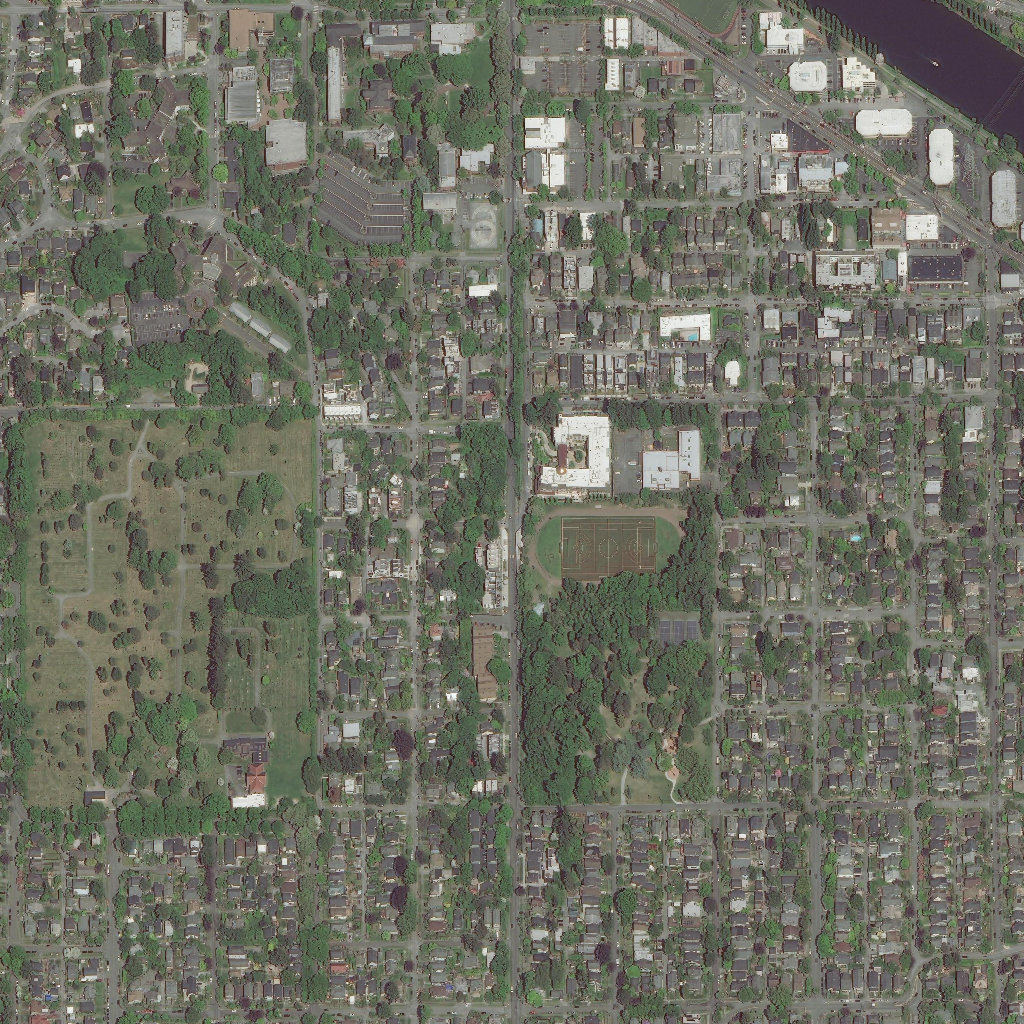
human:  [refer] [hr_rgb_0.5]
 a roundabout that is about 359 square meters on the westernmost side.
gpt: <box>[[18, 28, 20, 30, 0]]</box>